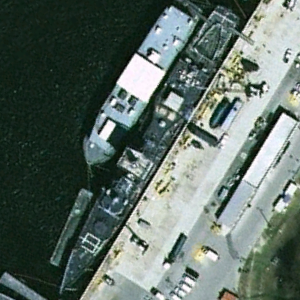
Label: cruiser